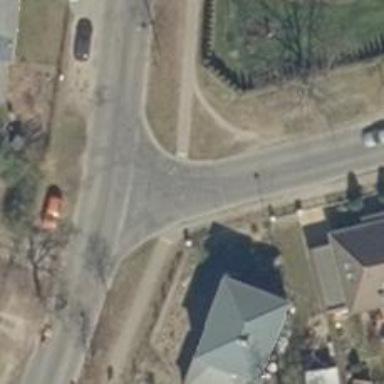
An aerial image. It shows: Road with "give way" sign.